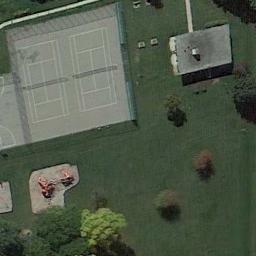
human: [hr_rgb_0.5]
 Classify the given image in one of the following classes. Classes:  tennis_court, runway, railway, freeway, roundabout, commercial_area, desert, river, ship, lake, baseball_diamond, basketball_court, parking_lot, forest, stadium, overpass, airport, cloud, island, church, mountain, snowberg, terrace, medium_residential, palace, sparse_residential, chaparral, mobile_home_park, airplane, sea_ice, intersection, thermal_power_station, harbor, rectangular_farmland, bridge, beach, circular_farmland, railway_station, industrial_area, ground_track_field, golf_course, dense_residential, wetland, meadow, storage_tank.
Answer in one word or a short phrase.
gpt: tennis_court